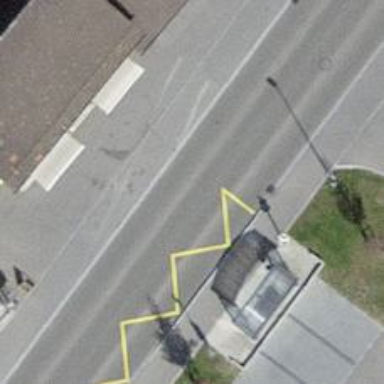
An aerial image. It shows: Bus stop with designated stop position for public transport.